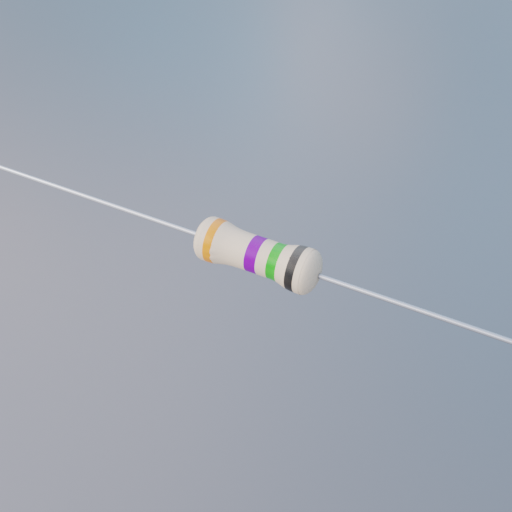
Resistor colour bands (in order): orange, violet, green, black